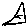
Label: triangle